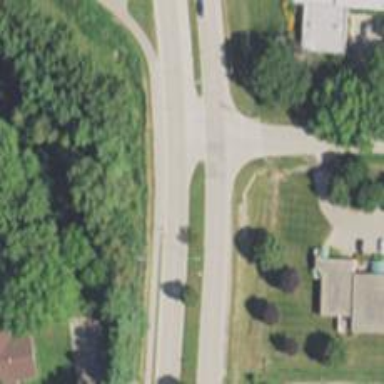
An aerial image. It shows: Secondary road.